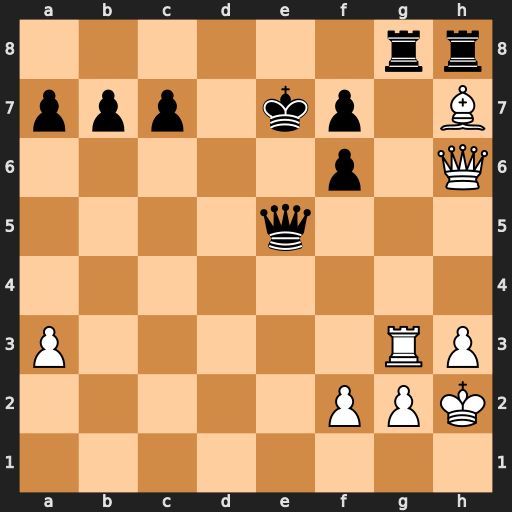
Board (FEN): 6rr/ppp1kp1B/5p1Q/4q3/8/P5RP/5PPK/8
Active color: w
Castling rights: -
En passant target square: -
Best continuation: f4 Qd6 Rxg8 Rxg8 Bxg8